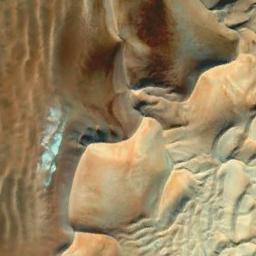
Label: desert